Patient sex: M
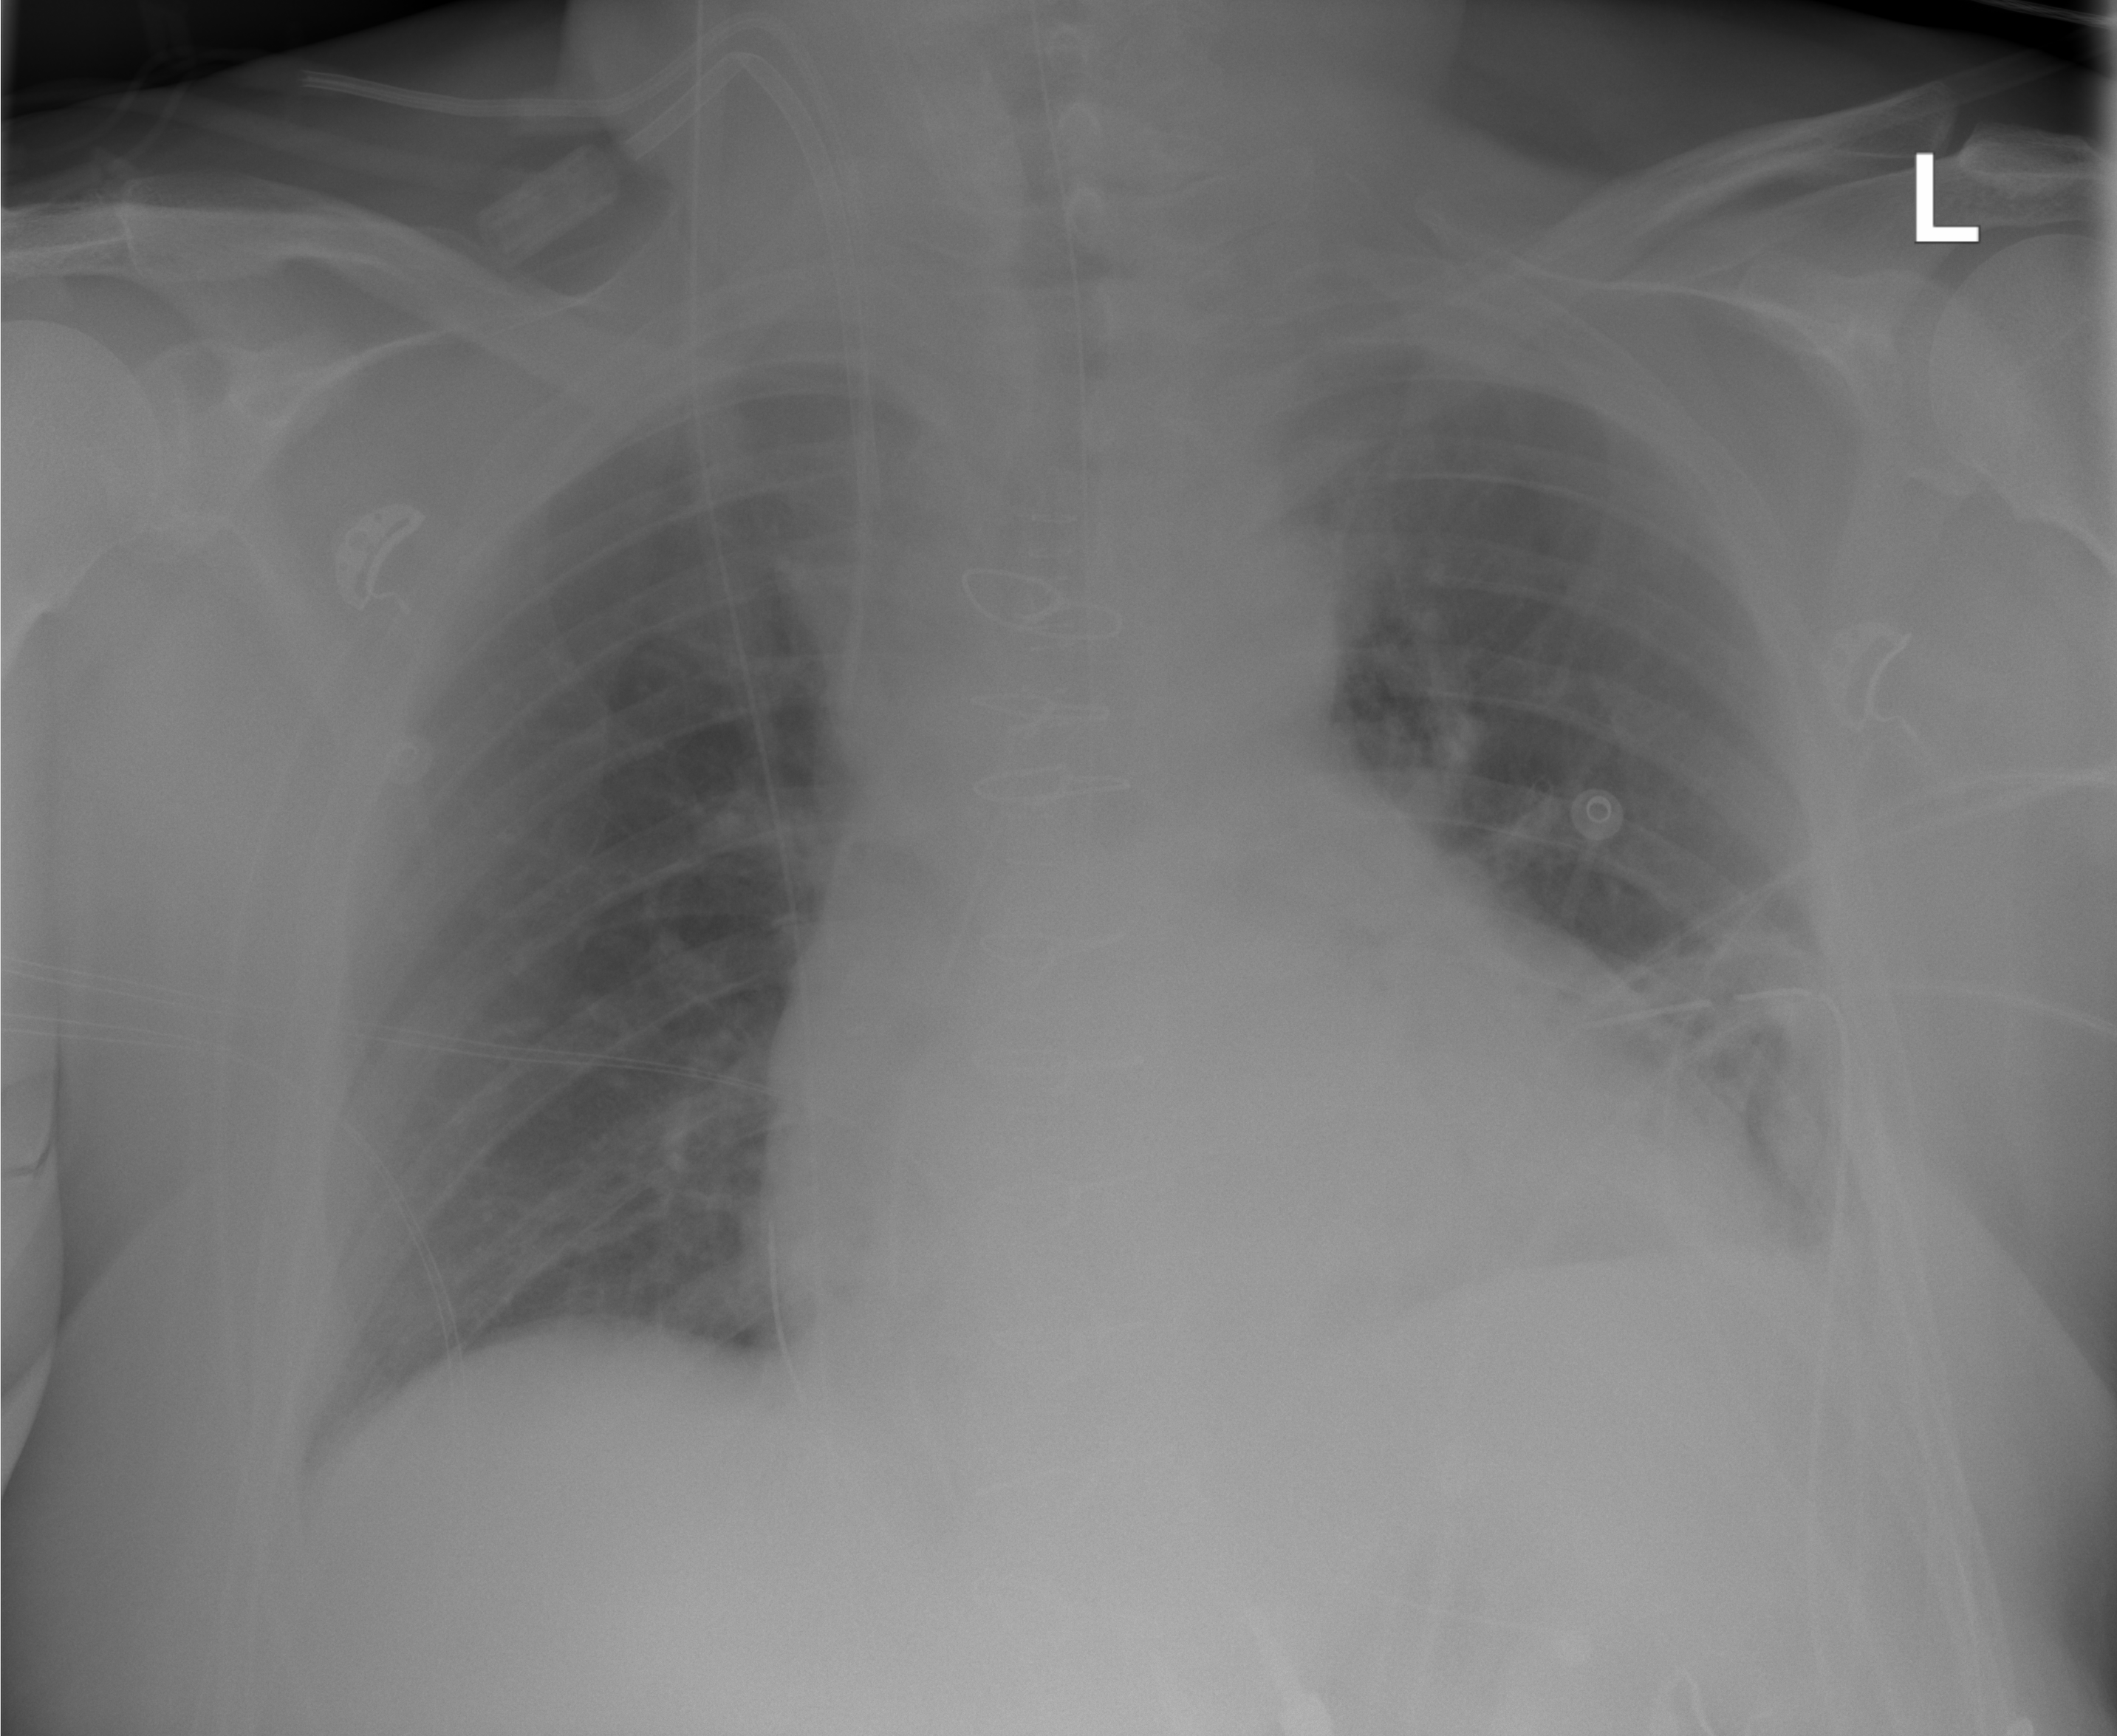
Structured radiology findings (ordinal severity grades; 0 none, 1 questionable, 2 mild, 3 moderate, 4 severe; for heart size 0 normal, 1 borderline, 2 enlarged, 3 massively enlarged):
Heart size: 2
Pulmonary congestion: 2
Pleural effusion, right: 0
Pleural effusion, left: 2
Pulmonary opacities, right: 0
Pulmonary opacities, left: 0
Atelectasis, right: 0
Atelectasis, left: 2